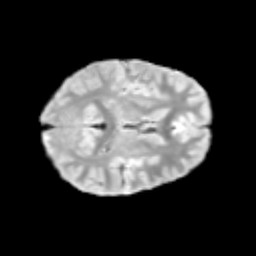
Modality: T2w
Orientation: axial
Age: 12
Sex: male
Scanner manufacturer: siemens
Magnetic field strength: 3 T
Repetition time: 3.8 s
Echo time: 0.07 s